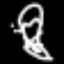
Label: hourglass